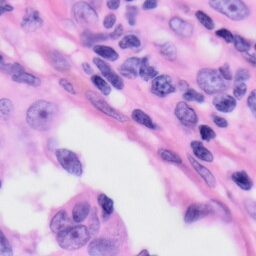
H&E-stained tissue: Skin